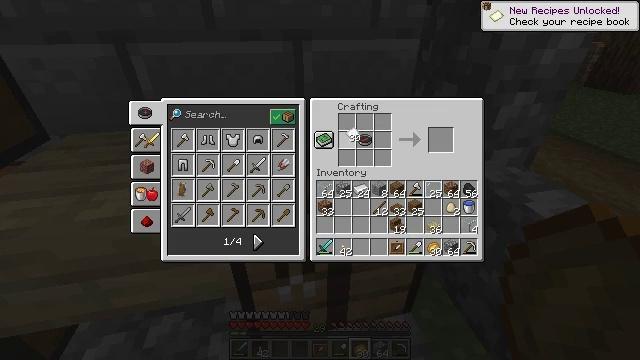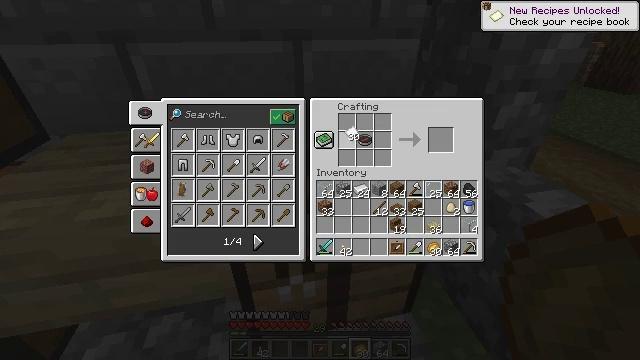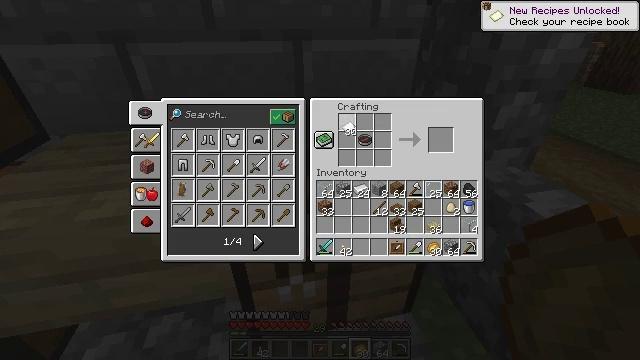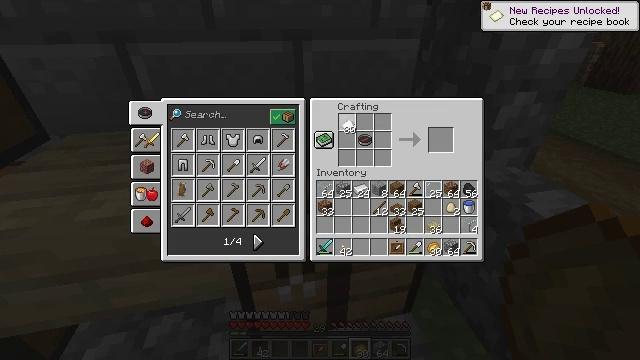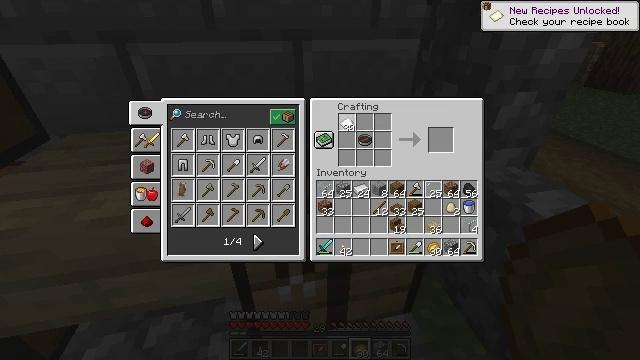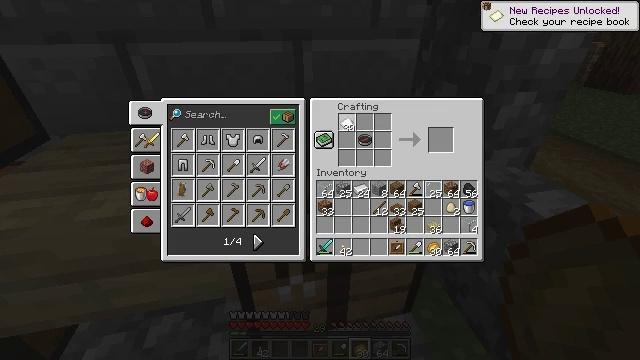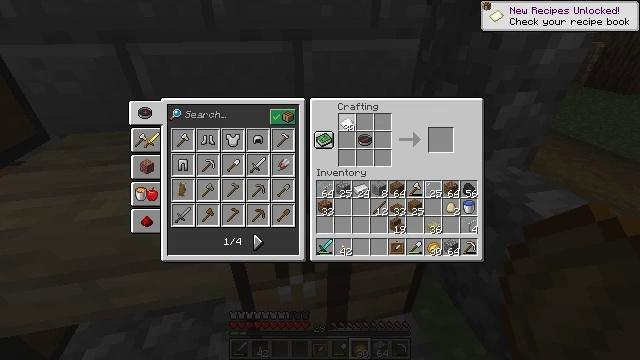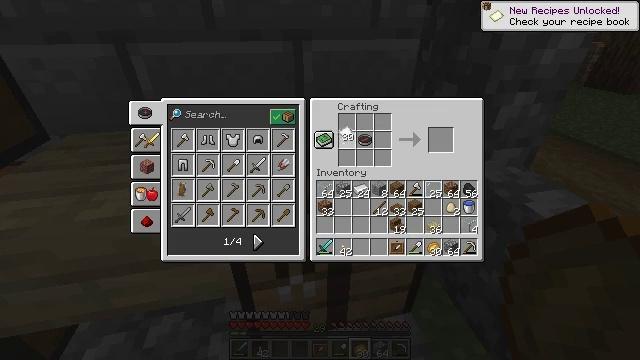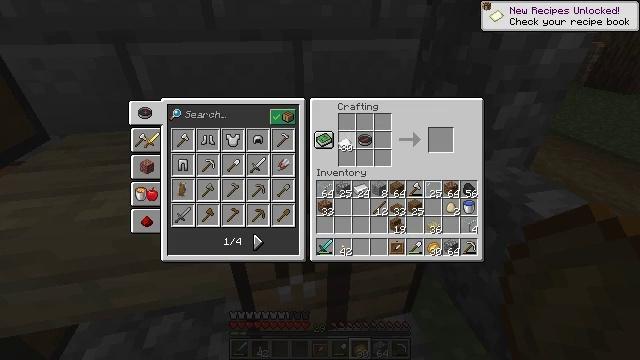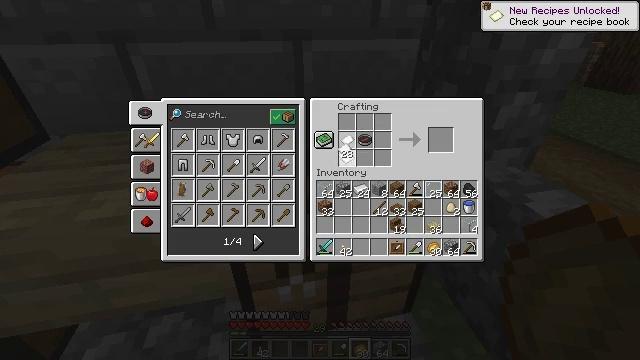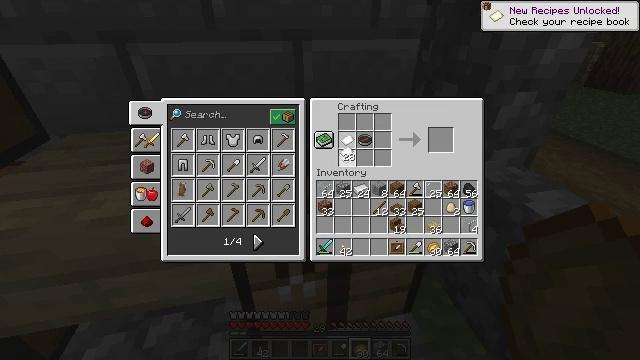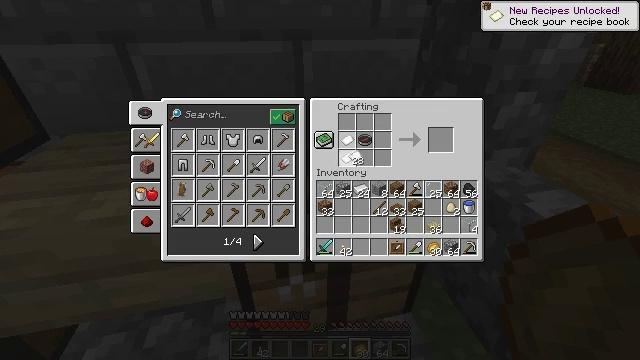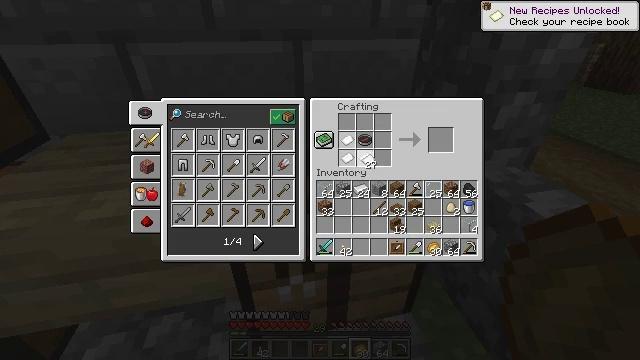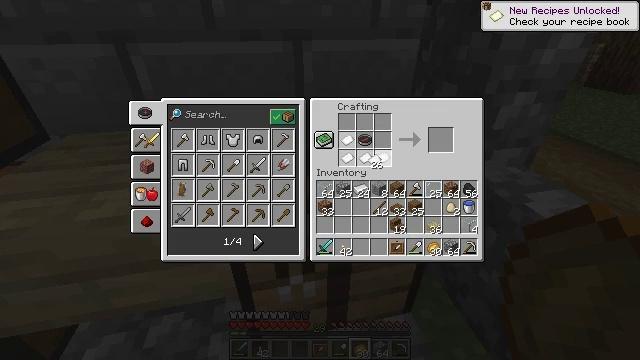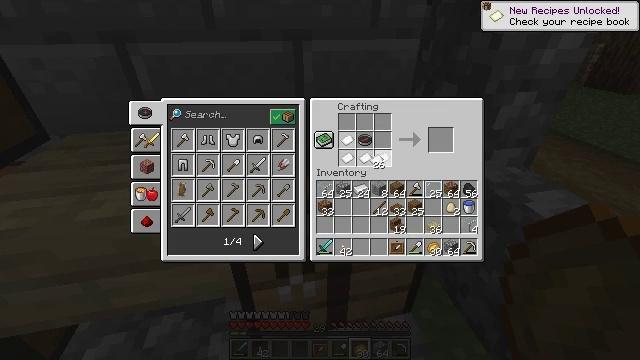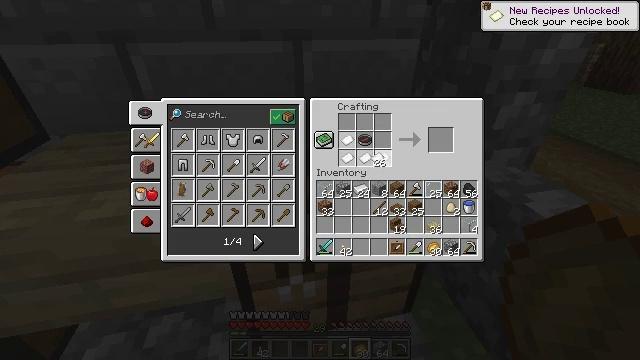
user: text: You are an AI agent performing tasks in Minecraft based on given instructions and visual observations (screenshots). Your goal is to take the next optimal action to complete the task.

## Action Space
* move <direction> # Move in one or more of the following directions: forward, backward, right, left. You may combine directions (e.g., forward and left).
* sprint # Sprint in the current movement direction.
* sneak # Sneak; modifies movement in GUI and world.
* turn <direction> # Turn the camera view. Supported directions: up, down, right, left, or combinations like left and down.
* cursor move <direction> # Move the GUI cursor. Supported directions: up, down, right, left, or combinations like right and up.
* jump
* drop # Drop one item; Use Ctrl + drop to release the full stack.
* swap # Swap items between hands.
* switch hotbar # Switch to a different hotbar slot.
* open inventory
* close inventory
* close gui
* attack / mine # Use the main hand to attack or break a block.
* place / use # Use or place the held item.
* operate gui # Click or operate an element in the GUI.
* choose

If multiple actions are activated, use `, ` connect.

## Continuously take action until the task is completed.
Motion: motion action
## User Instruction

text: Interact with the crafting table and create a map.
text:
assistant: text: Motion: no_op
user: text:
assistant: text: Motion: no_op
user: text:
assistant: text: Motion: no_op
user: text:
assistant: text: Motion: no_op
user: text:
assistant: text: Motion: choose
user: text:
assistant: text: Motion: choose
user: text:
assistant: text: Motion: cursor move down, choose
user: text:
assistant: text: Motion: cursor move down, choose
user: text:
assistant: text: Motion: choose
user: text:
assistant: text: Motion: choose
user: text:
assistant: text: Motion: cursor move right, choose
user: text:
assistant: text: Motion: cursor move right, choose
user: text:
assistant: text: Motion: choose
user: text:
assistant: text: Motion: choose
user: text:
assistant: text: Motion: choose
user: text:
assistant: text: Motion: cursor move up, choose
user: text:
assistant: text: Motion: cursor move up, choose
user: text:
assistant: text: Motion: cursor move up, choose
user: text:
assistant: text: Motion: choose
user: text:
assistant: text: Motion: choose
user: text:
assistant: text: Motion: choose
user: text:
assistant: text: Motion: choose
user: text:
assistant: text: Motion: choose
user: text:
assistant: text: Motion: choose
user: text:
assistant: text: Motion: choose
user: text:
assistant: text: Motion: no_op
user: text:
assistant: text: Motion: cursor move down
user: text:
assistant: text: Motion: cursor move down
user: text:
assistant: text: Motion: cursor move down
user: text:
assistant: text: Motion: no_op